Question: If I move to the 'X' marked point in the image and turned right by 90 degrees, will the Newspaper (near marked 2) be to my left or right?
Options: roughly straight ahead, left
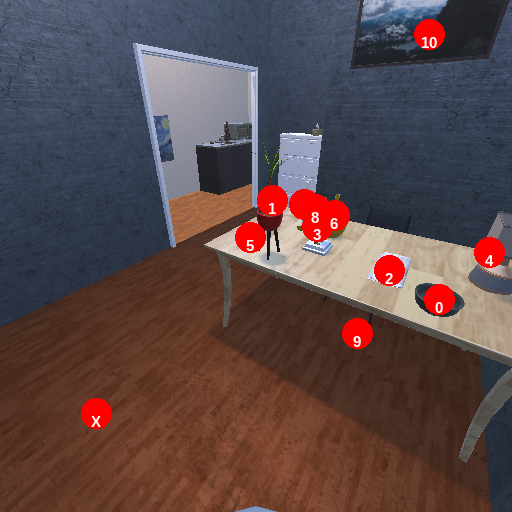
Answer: roughly straight ahead